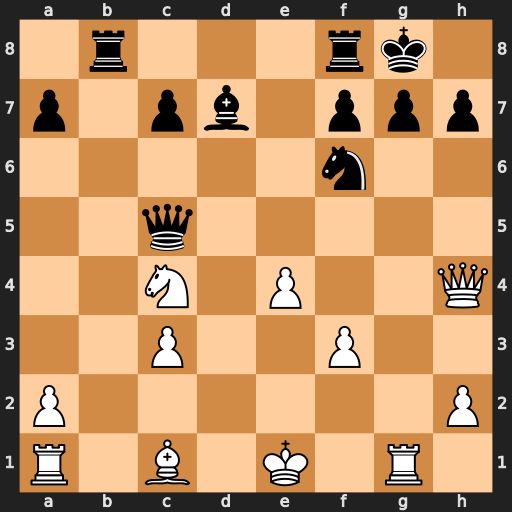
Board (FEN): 1r3rk1/p1pb1ppp/5n2/2q5/2N1P2Q/2P2P2/P6P/R1B1K1R1
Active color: w
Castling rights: Q
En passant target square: -
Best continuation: Be3 Qh5 Qxf6